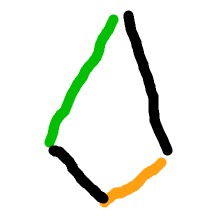
Shape: kite